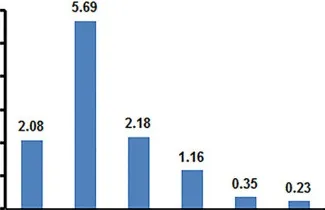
The clinical course for the C1q nephropathy patient. (C) Urinary protein/creatinine ratios during the care provided by us.
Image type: chart (chart)